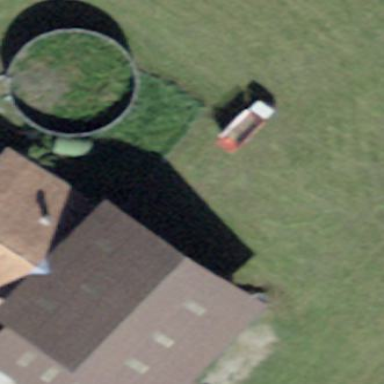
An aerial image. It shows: Barn.